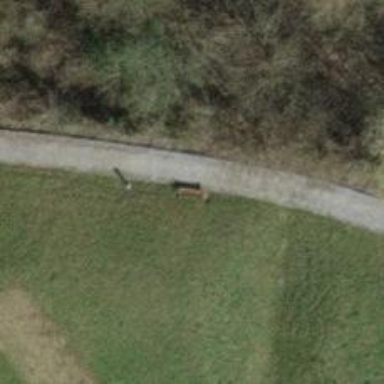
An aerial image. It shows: Brown bench in the vicinity.